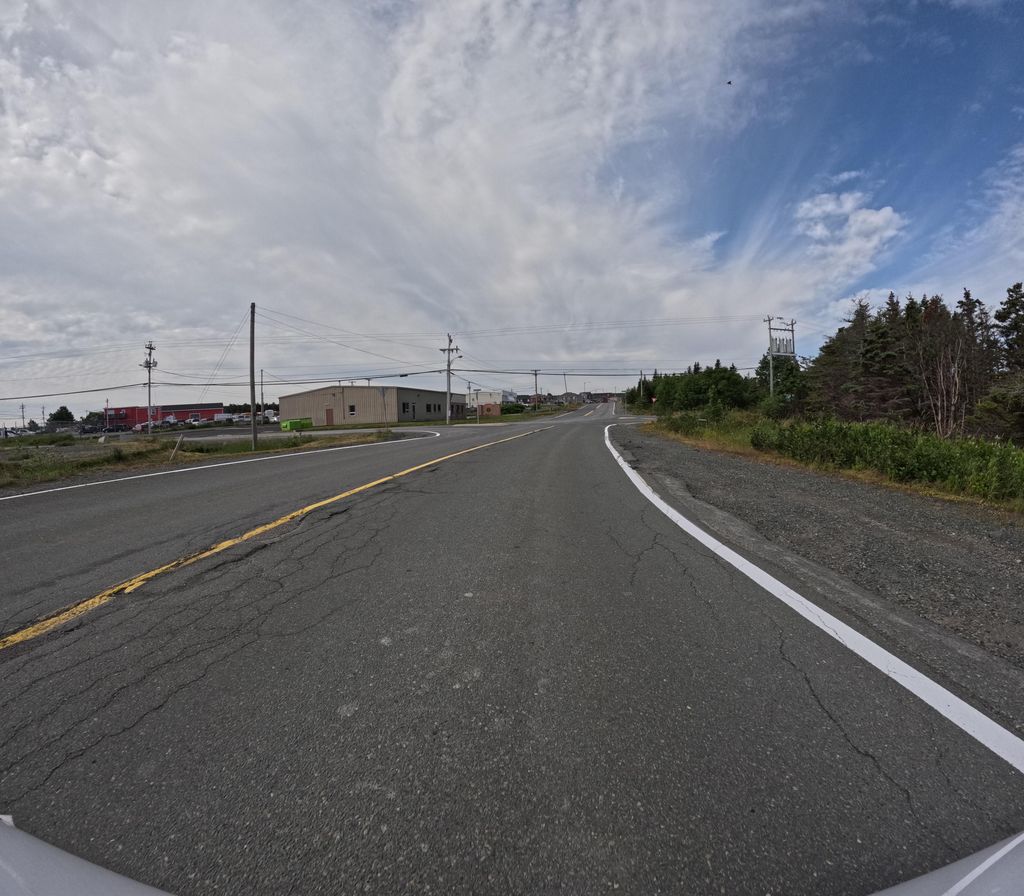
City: st_johns